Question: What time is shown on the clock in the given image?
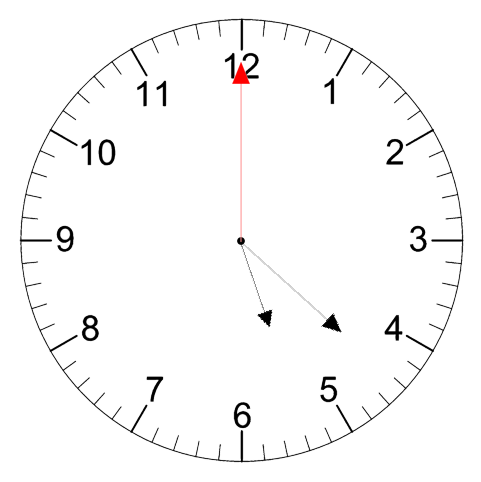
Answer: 05:22:00